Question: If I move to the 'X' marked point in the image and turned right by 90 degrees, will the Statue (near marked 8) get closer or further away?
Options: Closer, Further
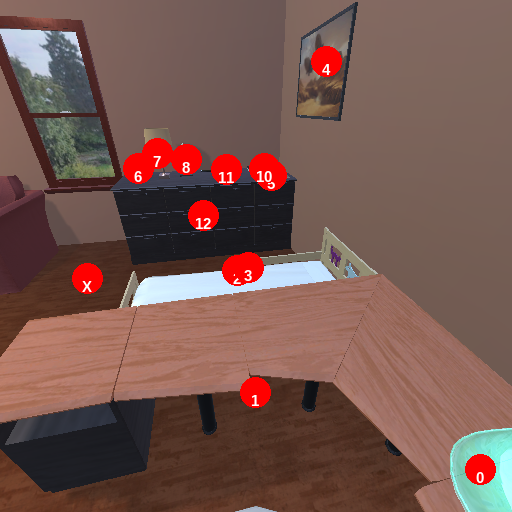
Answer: Closer